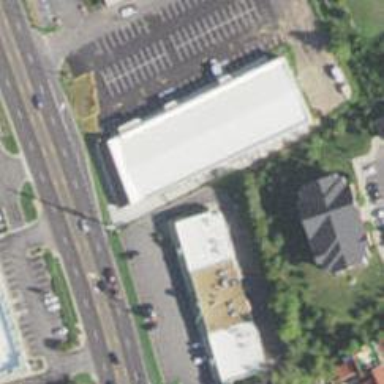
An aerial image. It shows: Building.